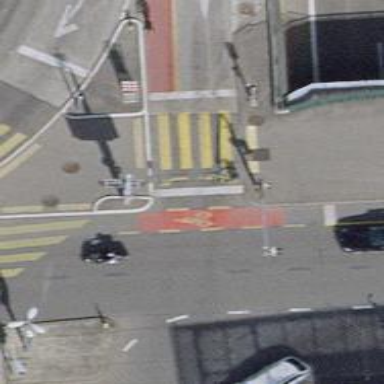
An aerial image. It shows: Crossing with traffic signals.